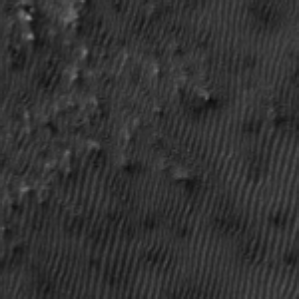
Label: frost